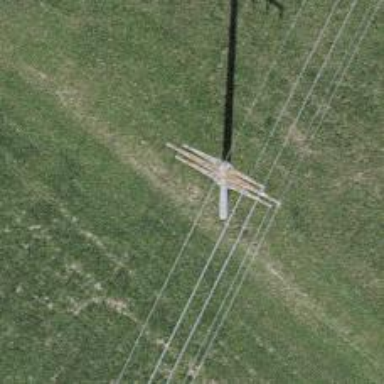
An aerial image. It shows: Power line is depicted.